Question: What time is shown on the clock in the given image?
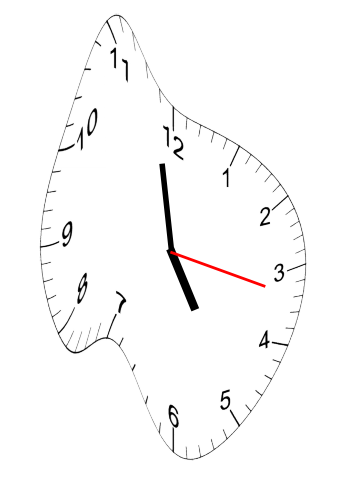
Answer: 04:58:17